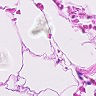
Metastatic tissue present: no